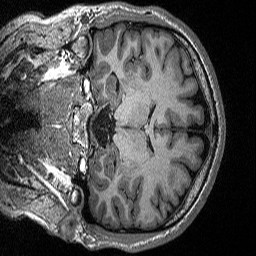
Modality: T1w
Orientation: coronal
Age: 28
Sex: male